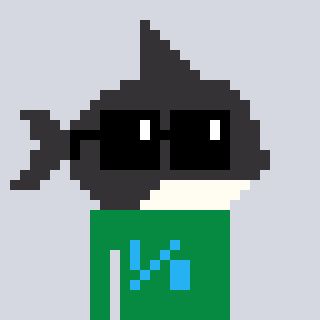
a pixel art character with square black sunglasses, a orca-shaped head and a green-colored body on a cool background